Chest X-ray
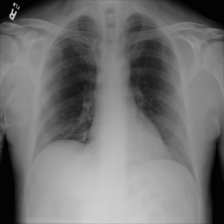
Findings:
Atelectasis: negative
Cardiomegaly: negative
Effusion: negative
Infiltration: negative
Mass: negative
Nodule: negative
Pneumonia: negative
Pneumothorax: negative
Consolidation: negative
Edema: negative
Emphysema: negative
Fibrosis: negative
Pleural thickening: negative
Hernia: negative